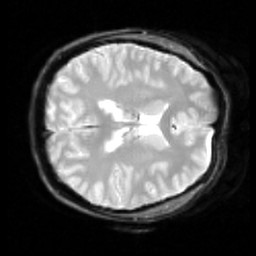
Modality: inplaneT2
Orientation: axial
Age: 20
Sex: female